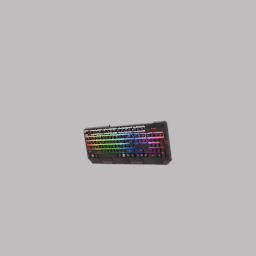
Label: electronics